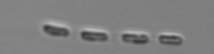
Label: Skeletonema